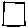
Label: square